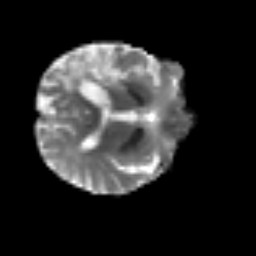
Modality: T2w
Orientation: axial
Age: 70
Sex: male
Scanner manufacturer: siemens
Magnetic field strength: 3 T
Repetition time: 3.2 s
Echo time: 0.081 s